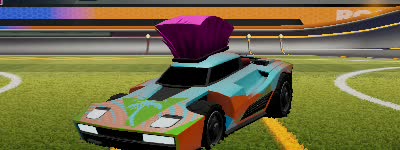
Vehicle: breakout